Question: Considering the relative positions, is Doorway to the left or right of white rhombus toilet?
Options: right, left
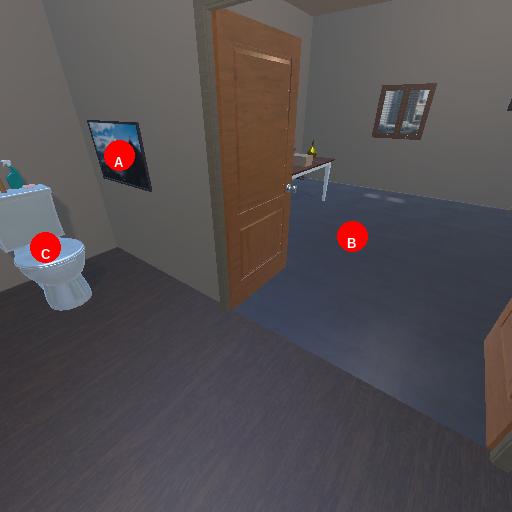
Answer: right